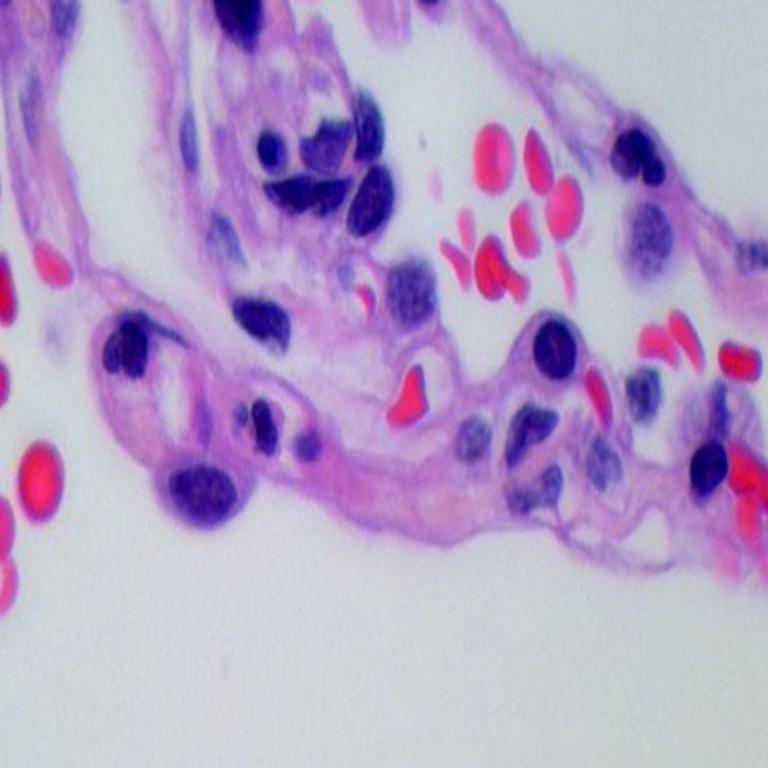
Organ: lung
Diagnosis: benign